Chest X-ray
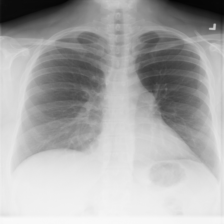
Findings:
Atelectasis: negative
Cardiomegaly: negative
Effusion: negative
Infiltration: negative
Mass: negative
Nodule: negative
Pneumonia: negative
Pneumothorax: negative
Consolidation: negative
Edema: negative
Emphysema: negative
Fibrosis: negative
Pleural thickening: negative
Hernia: negative